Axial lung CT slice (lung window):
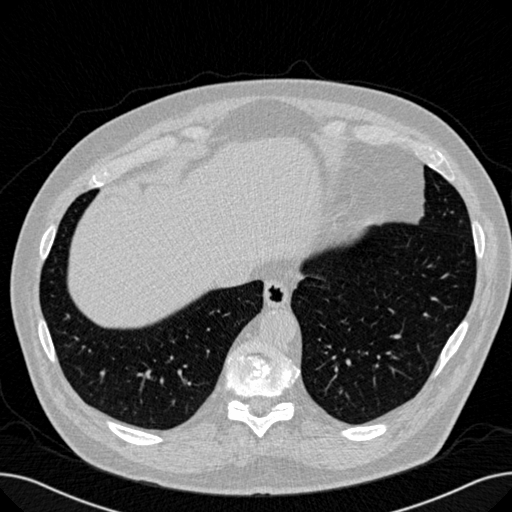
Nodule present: no